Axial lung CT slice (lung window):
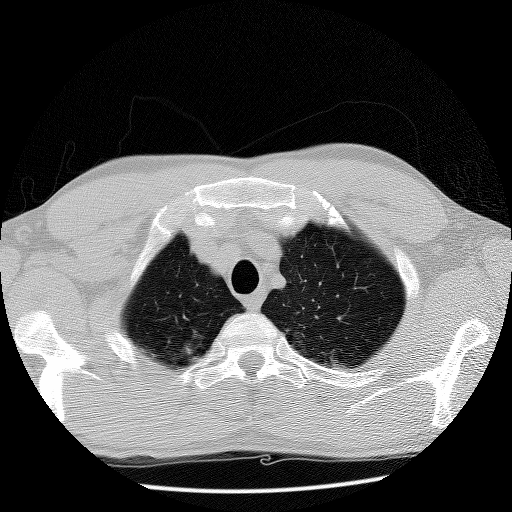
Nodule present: no